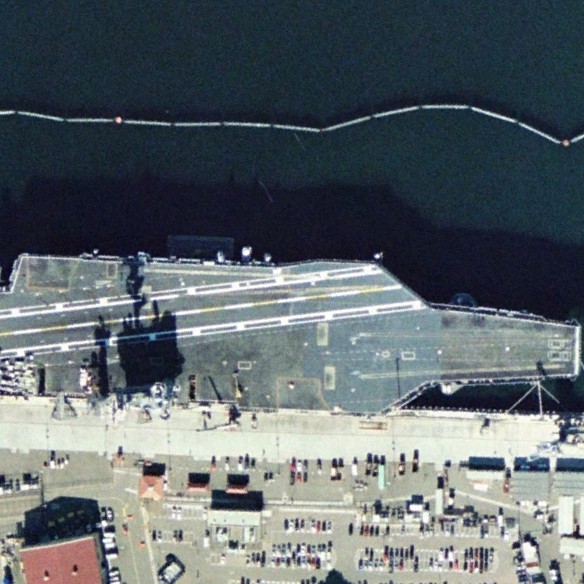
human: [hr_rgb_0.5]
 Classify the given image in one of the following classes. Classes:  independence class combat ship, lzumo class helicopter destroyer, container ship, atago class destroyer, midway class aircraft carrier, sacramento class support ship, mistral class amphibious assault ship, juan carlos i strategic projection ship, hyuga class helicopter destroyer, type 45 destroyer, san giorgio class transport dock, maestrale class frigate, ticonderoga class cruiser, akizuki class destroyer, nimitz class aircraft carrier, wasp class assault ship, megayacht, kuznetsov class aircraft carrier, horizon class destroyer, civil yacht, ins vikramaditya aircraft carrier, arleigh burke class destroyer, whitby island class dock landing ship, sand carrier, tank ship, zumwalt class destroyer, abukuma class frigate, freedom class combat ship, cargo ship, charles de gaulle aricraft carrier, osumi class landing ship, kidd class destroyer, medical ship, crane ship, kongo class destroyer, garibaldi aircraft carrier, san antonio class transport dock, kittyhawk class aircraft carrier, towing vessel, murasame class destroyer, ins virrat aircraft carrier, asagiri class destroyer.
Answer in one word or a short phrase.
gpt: Nimitz class aircraft carrier